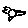
Label: bird